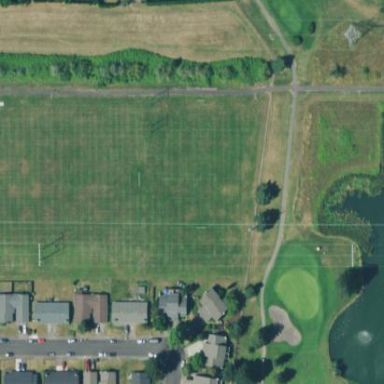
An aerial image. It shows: Soccer pitch designated for leisure and sports activities.